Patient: sex M, age 52
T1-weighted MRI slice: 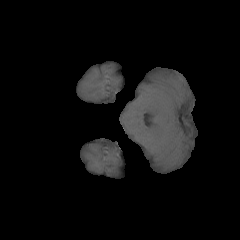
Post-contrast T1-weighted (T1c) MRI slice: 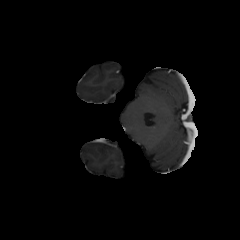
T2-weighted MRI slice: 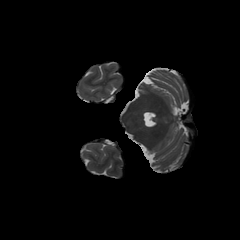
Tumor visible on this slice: no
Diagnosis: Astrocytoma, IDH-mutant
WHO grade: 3